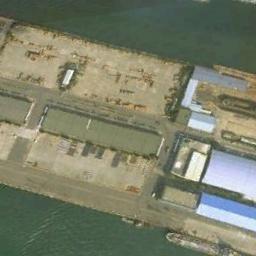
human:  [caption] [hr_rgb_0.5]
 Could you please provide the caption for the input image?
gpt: There are many houses in the industrial area .

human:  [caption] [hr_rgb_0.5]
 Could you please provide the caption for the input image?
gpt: The buildings in the industrial area are juxtaposed .

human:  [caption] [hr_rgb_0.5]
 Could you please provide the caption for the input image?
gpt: In an industrial area there are factories and roads  It is an industrial dock, With items parked in the open air, And boats by the river .

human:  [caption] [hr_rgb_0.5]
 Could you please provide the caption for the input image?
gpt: The industrial area with some industrial equipment and several workshops is surrounded by the waters .

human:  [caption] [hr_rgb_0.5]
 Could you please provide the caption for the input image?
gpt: There are some buildings on the industrial area with water around .